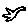
Label: bird